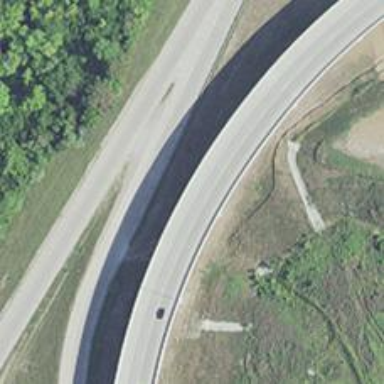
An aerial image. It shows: Bent on bridge.